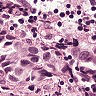
Metastatic tissue present: yes